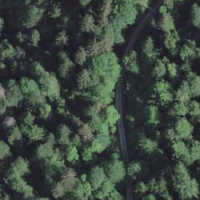
EUNIS habitat code: 44
Species observed at this site:
Fragaria vesca
Fraxinus excelsior
Tussilago farfara